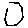
Label: hexagon